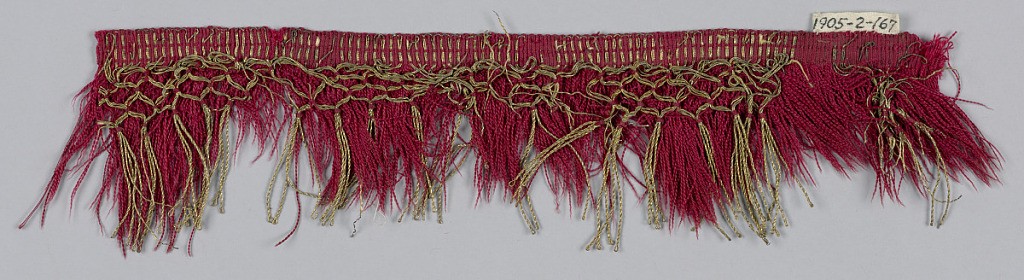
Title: Fringe
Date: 16th century
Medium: silk, metallic thread (gold strips wound on a silk core) Technique: plain weave
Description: Red and metallic gold fringe with a woven heading in a trellis design formed by an overlay of gold threads. Fringe over a skirt of twisted red threads.